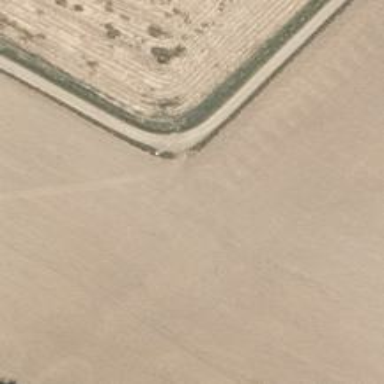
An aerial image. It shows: Well-maintained track road of grade 1.